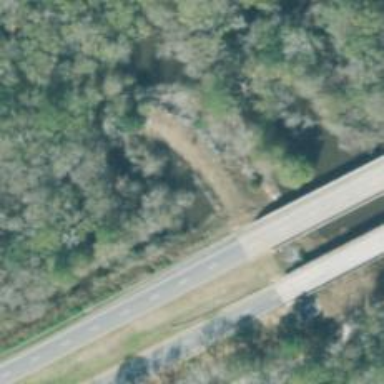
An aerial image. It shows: Bridge on trunk expressway with dual carriageway.